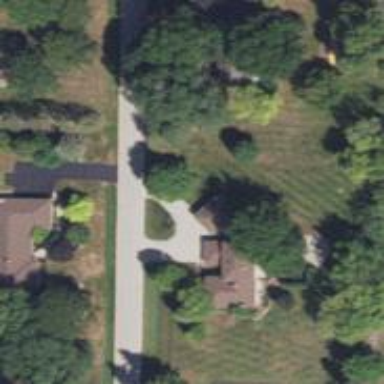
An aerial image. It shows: Driveway.